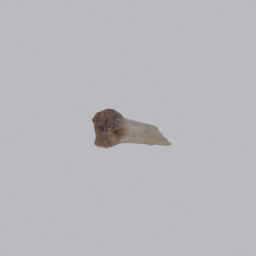
Label: nature